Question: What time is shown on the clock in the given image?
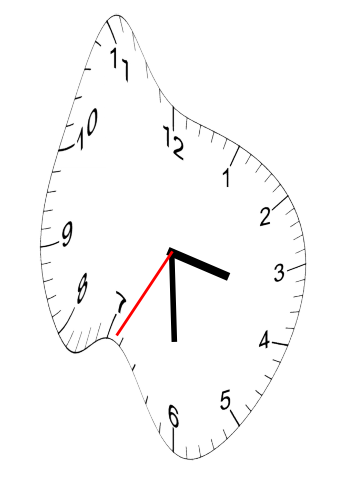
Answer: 03:29:35